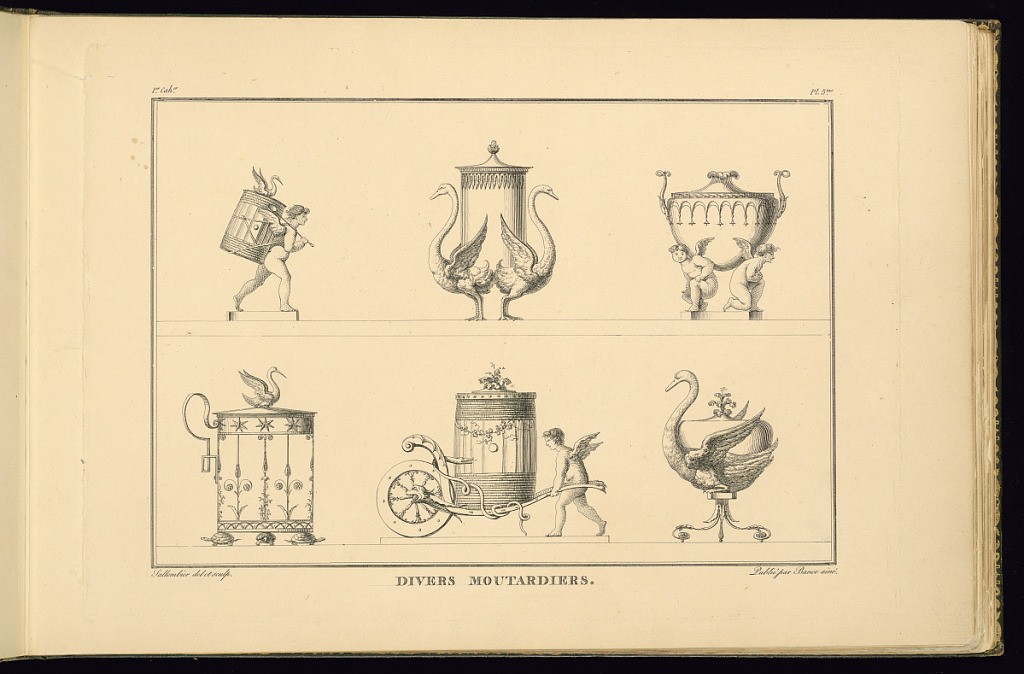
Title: DIVERS MOUTARDIERS.
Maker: Henri Sallembier, French, ca. 1753 - 1820
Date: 1805
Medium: Etching on paper
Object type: Print
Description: Six designs for mustard pots with Empire style motifs featuring winged figures (putto), swans, turtles, snakes, barrels, a vase, bells, stars, feathers, foliate scrolls, and rosettes. The plate is titled, signed, and numbered.